Тонкий обруч (радиуса $R$), массой которого можно пренебречь по сравнению с массами двух прикрепленных к нему одинаковых грузиков ничтожно малых размеров, просверлен посередине между грузиками (см. рис). За это отверстие обруч подвешен на вбитый в стену гвоздь и может совершать малые гармонические колебания в вертикальной плоскости (как маятник) без потерь энергии.
Характеризуя расположение грузиков угловым расстоянием между ними $2\alpha$, начертите график зависимости периода $T$ колебаний от угла $\alpha$.
Какой длины математический маятник совершает свободные колебания с тем же периодом, что и данный маятник?
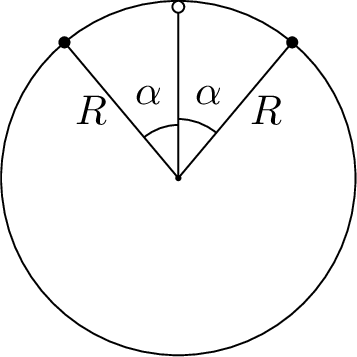
Характеризуя расположение грузиков угловым расстоянием между ними $2\alpha$, начертите график зависимости периода $T$ колебаний от угла $\alpha$.
Ответ: При малых колебаниях данного маятника каждый грузик описывает небольшую дугу окружности радиусом $r=R\sqrt{2(1-\cos \alpha)}$. В момент прохождения положения равновесия скорость грузика максимальна и равна $v_m=(2\pi/T)r\varphi_m$, где $\varphi_m$ — угловая амплитуда колебаний. В момент наибольшего отклонения от равновесия центр тяжести маятника поднимается на высоту $h_m=R(1-\cos \alpha)(1-\cos \varphi_m)$. Воспользовавшись законом сохранения энергии, найдем, что период малых колебаний нашего маятника $$T=2\pi\sqrt{\frac{2R}{g}}$$

Какой длины математический маятник совершает свободные колебания с тем же периодом, что и данный маятник?
Ответ: Значит, искомый график зависимости $T=T(\alpha)$ представляет собой горизонтальный отрезок. Такой же период колебаний будет иметь математический маятник длиной $l=2R$.
Темы:
T, Механика, Физмаятник, Частота колебаний, Колебания, Всероссийские